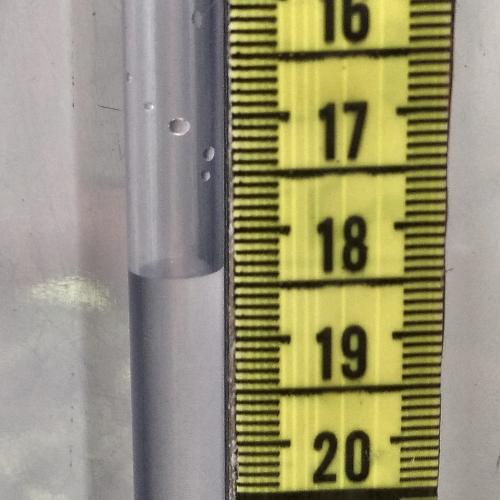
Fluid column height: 18.4 cm